Question: I have some data over a 2D range that I am interested in analyzing. These data were originally in lists x,y, and z where z[i] was the value for the point located at (x[i],y[i]). I then interpolated this data onto a regular grid using
'''
x=np.array(x)
y=np.array(y)
z=np.array(z)
xi=np.linspace(minx,maxx,100)
yi=np.linspace(miny,maxy,100)
zi=griddata(x,y,z,xi,yi)
'''
I then plotted the xi,yi,zi data using
'''
plt.contour(xi,yi,zi)
plt.pcolormesh(xi,yi,zi,cmap=plt.get_cmap('PRGn'),norm=plt.Normalize(-10,10),vmin=-10,vmax=10)
'''
This produced this plot:
In this plot you can see the S-like curve where the values are equal to zero (aside: the data doesn't vary as rapidly as shown in the colorbar -- that's simply a result of me normalizing the data to -10-10 when it actually extends far beyond that range; I did this to make the zero-valued region show up better -- maybe there's a better way of doing this too...).
The scattered dots are simply the points at which I have original data (yes, in this case my data was already on a regular grid). What I'm curious about is whether there is a good way for me to extract the values for which the curve is zero and obtain x,y pairs that, if plotted as a line, would trace that zero-region in the colormesh. I could interpolate to a really fine grid and then just brute force search for the values which are closest to zero. But is there a more automatic way of doing this, or a more automatic way of plotting this "zero-line"?
And a secondary question: I am using griddata correctly, right? I have these simple 1D arrays although elsewhere people use various meshgrids, loading texts, etc., before calling griddata.
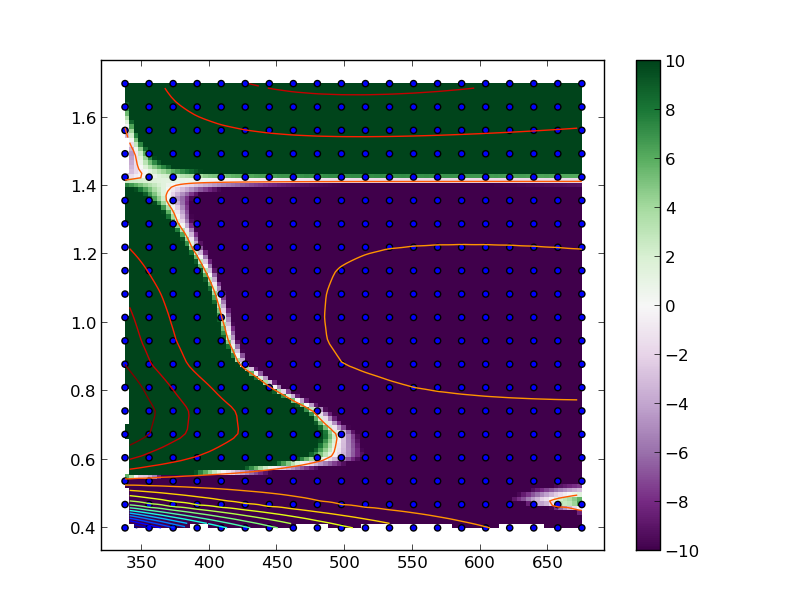
Answer: Here is a full example:
'''
import numpy as np
import matplotlib.pyplot as plt
y, x = np.ogrid[-1.5:1.5:200j, -1.5:1.5:200j]
f = (x**2 + y**2)**4 - (x**2 - y**2)**2
plt.figure(figsize=(9,4))
plt.subplot(121)
extent = [np.min(x), np.max(x), np.min(y), np.max(y)]
cs = plt.contour(f, extent=extent, levels=[0.1],
colors=["b", "r"], linestyles=["solid", "dashed"], linewidths=[2, 2])
plt.subplot(122)
# get the points on the lines
for c in cs.collections:
data = c.get_paths()[0].vertices
plt.plot(data[:,0], data[:,1],
color=c.get_color()[0], linewidth=c.get_linewidth()[0])
plt.show()
'''
here is the output: